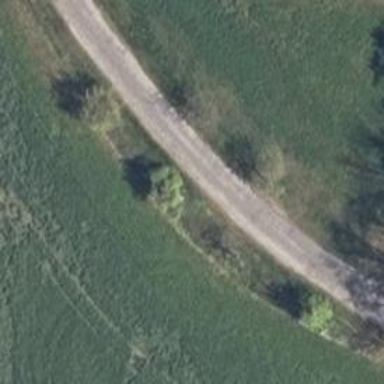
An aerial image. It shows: Tertiary road.